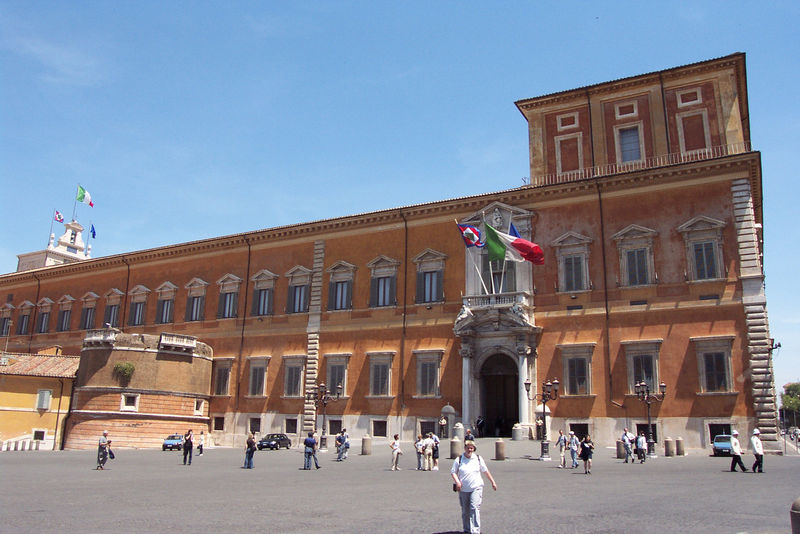
Titel: Palazzo del Quirinale, Rom
Künstler: Ottavio Mascherino
Standort: Rom, Piazza del Quirinale (EU - I - Latium)
Schlagwörter: blau, himmel, schatten, menschen, fenster, frau, laternen, licht, weiss, dach, gebäude, haus, rot, sonne, turm, balkon, sommer, fahnen, fassade, italien, fahne, flagge, trikolore, giebel, platz, auto, geländer, tor, foto, eingang, palast, palazzo, portait, polizei, polizisten, rom, portal, wappen, sims, mensche, etagen, balu, flaggen, gün, autos, okker, gibel, uffizien, poller, rundbau, öffentliches gebäude, protal, palst, touristen, quirinal, ferrara, torueisten, urlaubsfoto, reste turm, italienische flagge